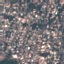
Land use / land cover class: Residential